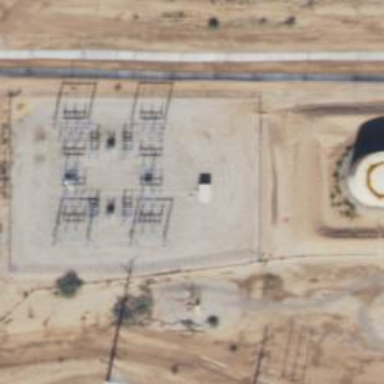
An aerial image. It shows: Outdoor power substation with fence surrounding it. The substation operates at the transmission level.